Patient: sex F, age 76
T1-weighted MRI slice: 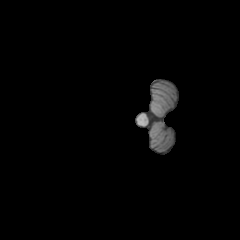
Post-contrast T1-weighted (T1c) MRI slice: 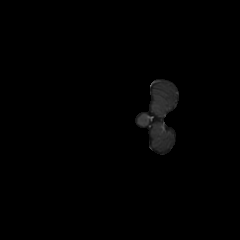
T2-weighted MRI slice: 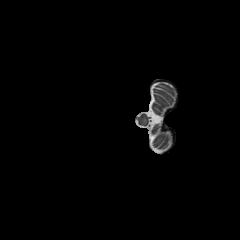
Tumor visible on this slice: no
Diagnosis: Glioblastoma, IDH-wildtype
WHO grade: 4